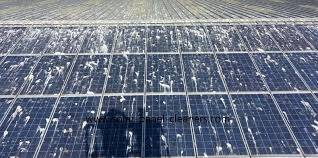
Label: Bird-drop